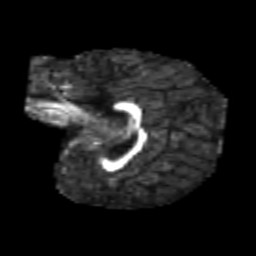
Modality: FA
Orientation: sagittal
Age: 6
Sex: male
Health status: healthy